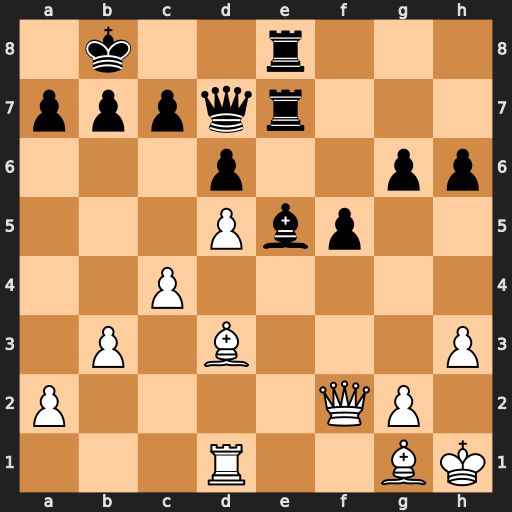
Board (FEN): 1k2r3/pppqr3/3p2pp/3Pbp2/2P5/1P1B3P/P4QP1/3R2BK
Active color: w
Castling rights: -
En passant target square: -
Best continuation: Qxa7+ Kc8 Qa8#